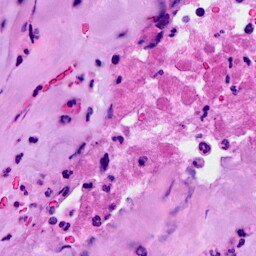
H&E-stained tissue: Breast